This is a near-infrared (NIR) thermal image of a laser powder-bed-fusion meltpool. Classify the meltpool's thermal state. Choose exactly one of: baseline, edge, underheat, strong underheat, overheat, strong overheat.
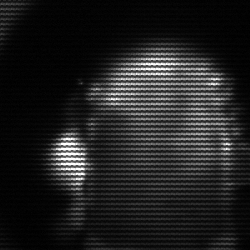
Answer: baseline